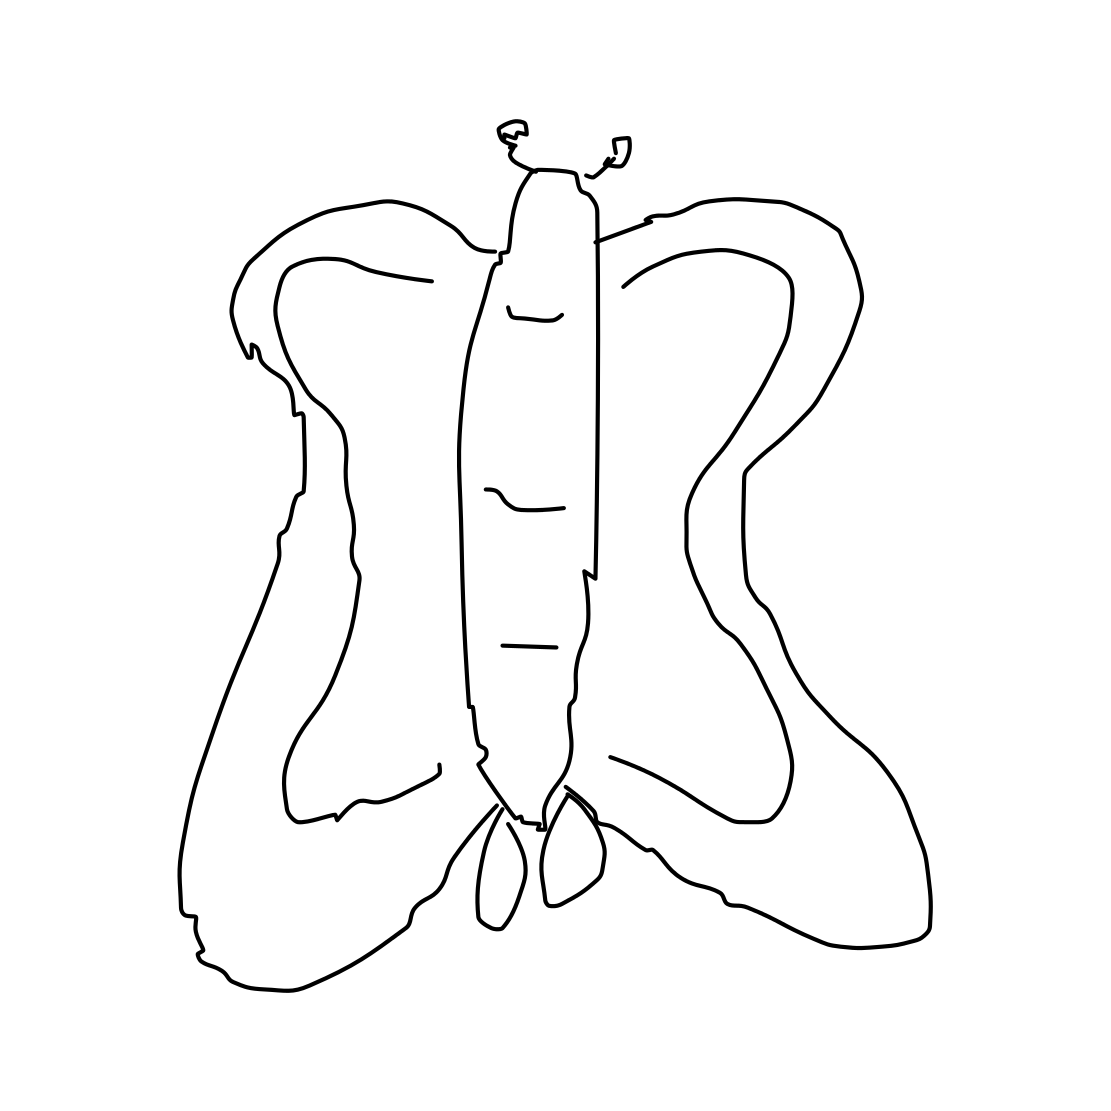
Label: butterfly